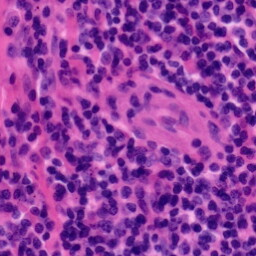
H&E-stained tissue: Tonsil